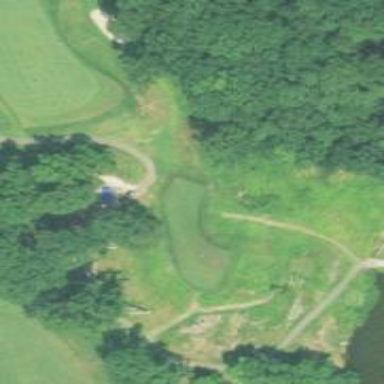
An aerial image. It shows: Golf tee.